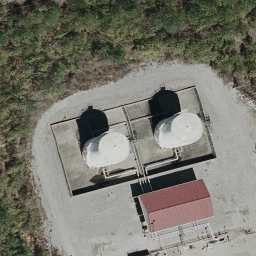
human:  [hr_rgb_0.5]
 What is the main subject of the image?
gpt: storage tanks